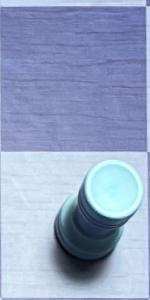
Label: Rook_White